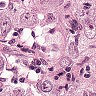
Metastatic tissue present: yes